Question: I'm trying to deploy a site built in blogdown on Github Pages and running into an issue where some content leads to a 404 in the live version, but works fine when served in RStudio.
The deployed page can be viewed <URL>.
The page in question is at <URL> - opening which produces a 404 error. This page renders fine when launched using 'blogdown::serve_site' in RStudio.
Importantly, all other sections of the blogdown page work in both RStudio and on Github Pages. This includes /Projects/, /Contact/, and /About/.
The site uses the Hugo Ghostwriter theme, which is one of the ones recommended in the blogdown documentation.

Relevant(?) sections of the TOML file:
'''
baseurl = "https://dshkol.github.io/"
publishDir = "../dshkol.github.io"
title = "dshkol blog"
theme = "ghostwriter"
languageCode = "en-us"
disqusShortname = "dshkol"
googleAnalytics = "XXX"
ignoreFiles = ["\.Rmd$", "\.Rmarkdown$", "_files$", "_cache$"]
[Taxonomies]
tag = "tags"
[Params]
intro = true
headline = "DSHKOL"
description = "Thoughts and words"
opengraph = true
shareTwitter = true
shareFacebook = true
shareGooglePlus = true
shareLinkedIn = false
dateFormat = "Mon, Jan 2, 2006"
highlightJsUrl = ""
highlightJsLocalUrl = ""
[Permalinks]
post = "/:year/:month/:day/:slug/"
[[menu.main]]
name = "Blog"
url = "/"
weight = 1
[[menu.main]]
name = "Projects"
url = "/project/"
weight = 2
[[menu.main]]
name = "Contact"
url = "/page/contact/"
weight = 3
[[menu.main]]
name = "About"
url = "/page/about/"
weight = 4
'''
My session info:
'''
R version 3.4.1 (2017-06-30)
Platform: x86_64-apple-darwin15.6.0 (64-bit)
Running under: OS X El Capitan 10.11.6
Matrix products: default
BLAS: /System/Library/Frameworks/Accelerate.framework/Versions/A/Frameworks/vecLib.framework/Versions/A/libBLAS.dylib
LAPACK: /Library/Frameworks/R.framework/Versions/3.4/Resources/lib/libRlapack.dylib
locale:
[1] en_CA.UTF-8/en_CA.UTF-8/en_CA.UTF-8/C/en_CA.UTF-8/en_CA.UTF-8
attached base packages:
[1] stats graphics grDevices utils datasets methods base
loaded via a namespace (and not attached):
[1] Rcpp_0.12.12 bookdown_0.5 digest_0.6.12 rprojroot_1.2 mime_0.5 backports_1.1.0
[7] magrittr_1.5 evaluate_0.10.1 blogdown_0.1.3 stringi_1.1.5 rmarkdown_1.6 tools_3.4.1
[13] servr_0.7 stringr_1.2.0 httpuv_1.3.5 compiler_3.4.1 htmltools_0.3.6 knitr_1.17
'''
And relevant Hugo details:
'''
> Sys.which('hugo')
hugo
""
> blogdown:::find_hugo()
[1] "/Users/dshkol/Library/Application Support/Hugo/hugo"
> blogdown::hugo_version()
[1] '0.26'
'''
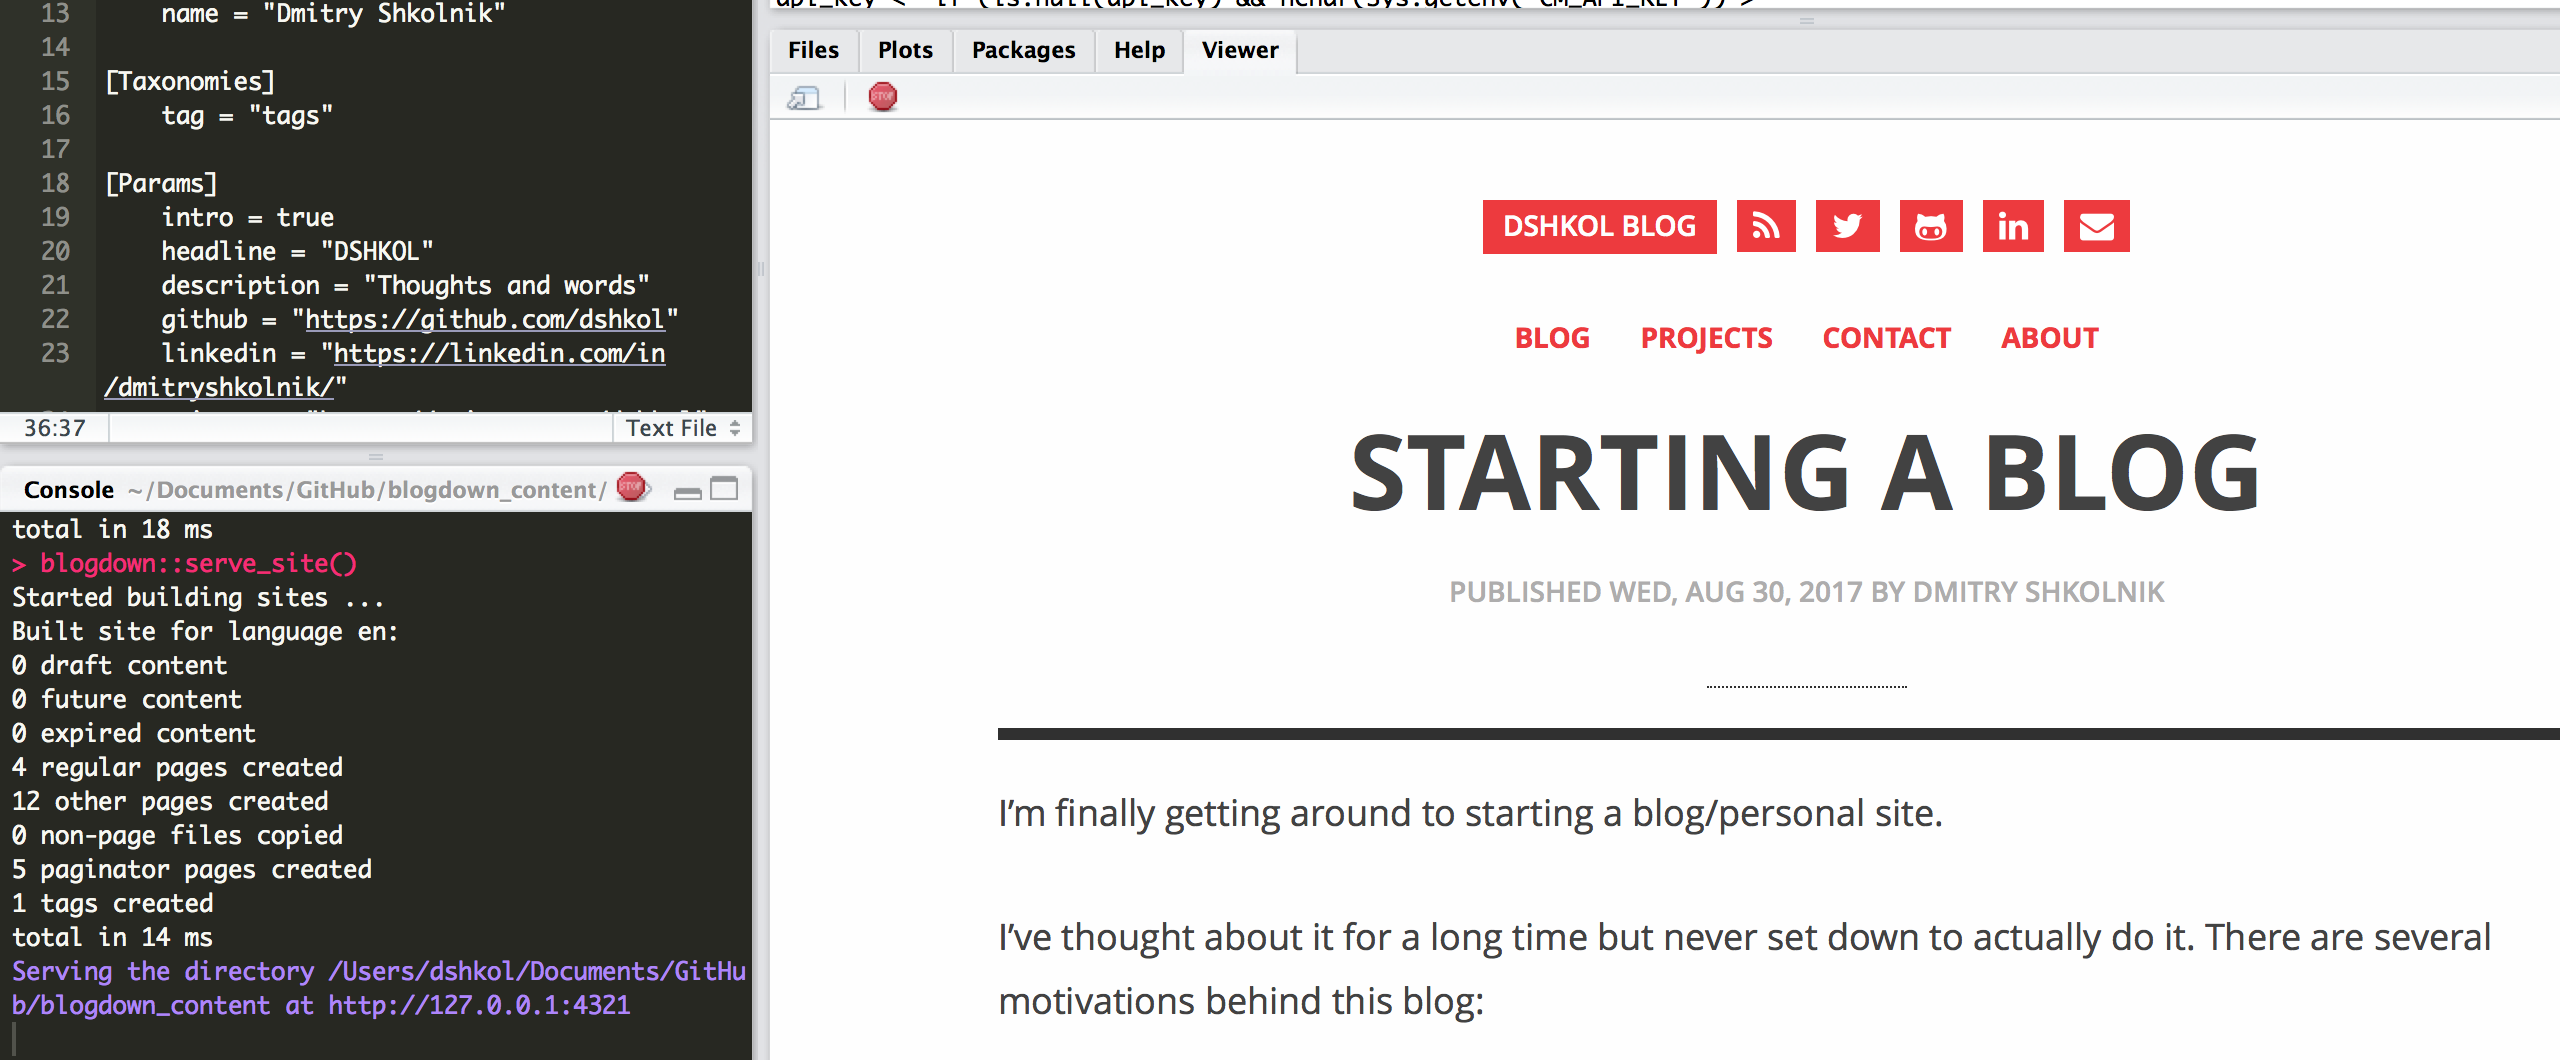
Answer: As of commit <URL>, you haven't pushed the post '2017/08/30/starting-a-blog/index.html' to your Github repo yet. You should commit and push everything in the 'public/' folder if you deploy via Github Pages.
As I wrote in <URL>.